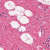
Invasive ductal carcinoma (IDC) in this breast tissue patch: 0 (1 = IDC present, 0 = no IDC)